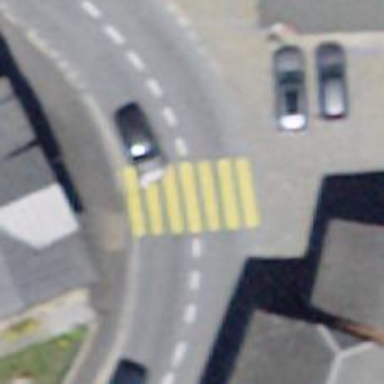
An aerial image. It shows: Uncontrolled zebra crossing on the road.